Question: I have a tableview which consists of Customs Cells.
Each of the Cell has three Labels in total.
The major issue is the formation of the middle label of the three labels of the cell.
I am creating a custom label with same CGRect like
'''
UILabel *msglabeltemp = [[[UILabel alloc] initWithFrame: CGRectMake(80,20.0,230.0,80.0)] autorelease];
[cell.contentView addSubview:msglabeltemp];
msglabeltemp.backgroundColor = [UIColor clearColor];
msglabeltemp.textColor = [UIColor grayColor];
msglabeltemp.numberOfLines=6;
[msglabeltemp setFont:[UIFont fontWithName:@"Helvetica Neue" size:12.0f]];
msglabeltemp.tag=1;
msglabeltemp.font=[UIFont systemFontOfSize:12.0f];
msglabeltemp.textAlignment=UITextAlignmentLeft ;
//Adding Label To Cell
UILabel *msglabel = (UILabel *)[cell.contentView viewWithTag:1];
msglabel.text = [data1 objectForKey:@"msg"];
'''
... this label will be called for each label in the cell but it is giving away un expected distance between the first and the middle label.
See the red highlighted area in the image

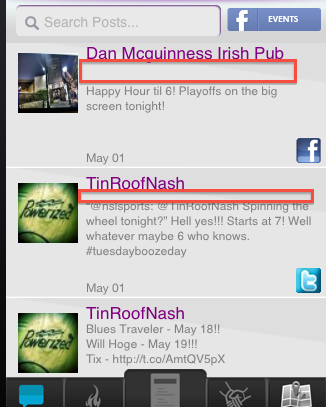
Answer: This is also usefull
'''
CGSize maximumSize = CGSizeMake(300, 9999);
NSString *dateString = @"The date today is January 1st, 1999";
UIFont *dateFont = [UIFont fontWithName:@"Helvetica" size:14];
CGSize dateStringSize = [dateString sizeWithFont:dateFont
constrainedToSize:maximumSize
lineBreakMode:self.dateLabel.lineBreakMode];
CGRect dateFrame = CGRectMake(10, 10, 300, dateStringSize.height);
self.dateLabel.frame = dateFrame;
'''